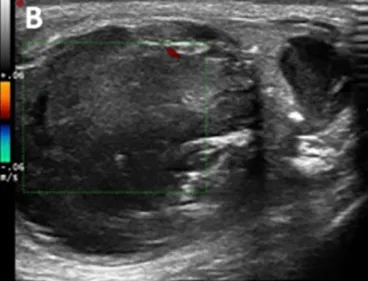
(B, C) Viscous fluid was seen in the cystic part, and large calcified spots were detected in some areas.
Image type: radiology (ultrasound)